Question: I'm trying to run a service on my IIS 7.5 but it is giving following error.

help me to resolve this issue.
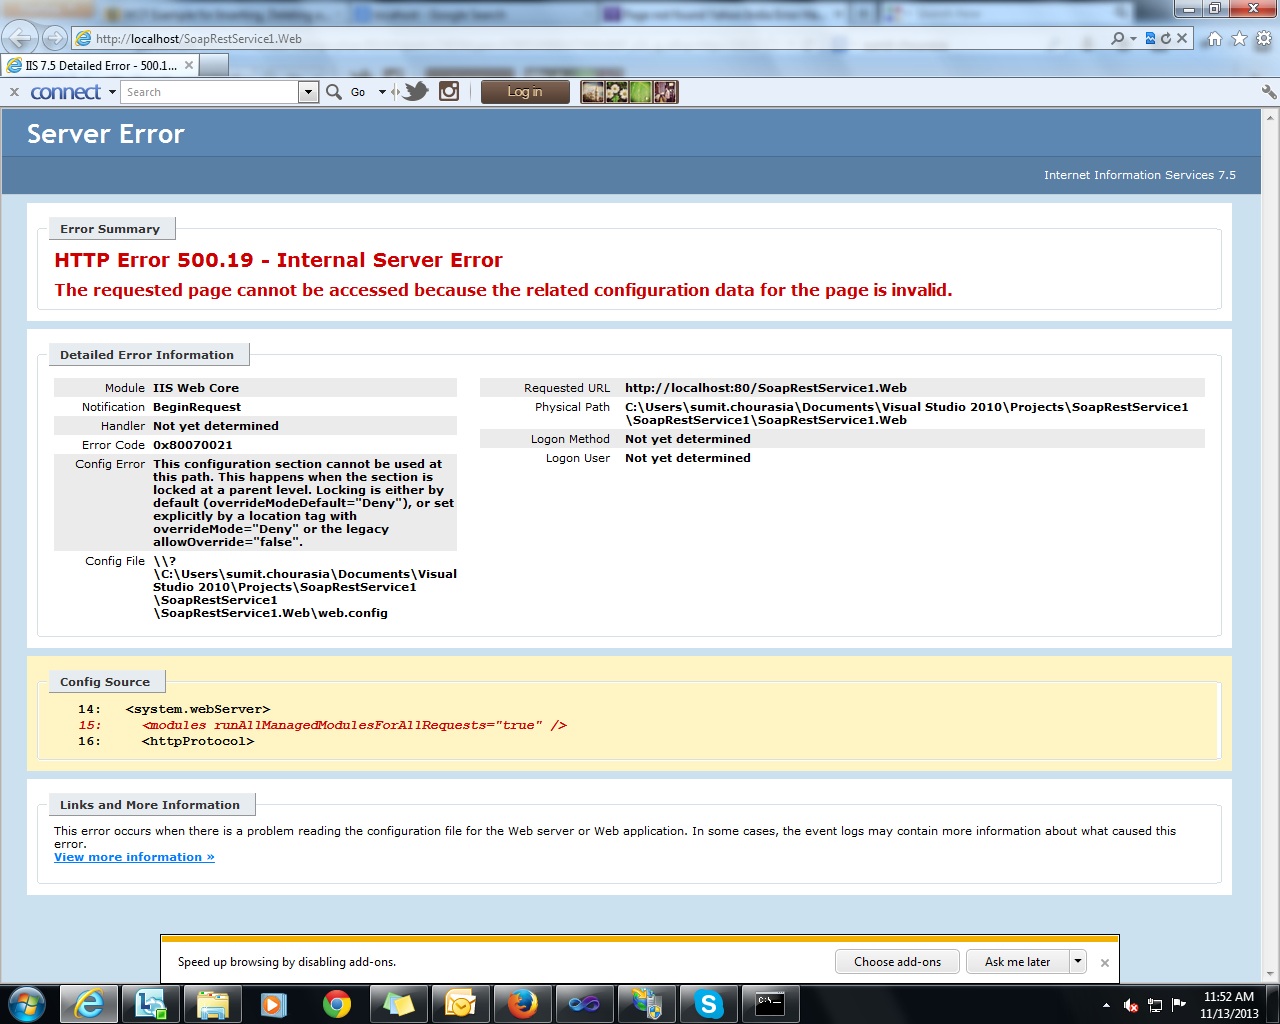
Answer: Check if the app_pool is set to the same .net version as your application. Sometimes it isn't.